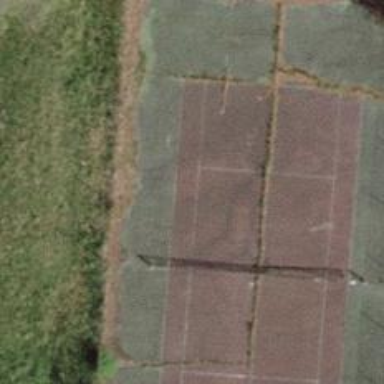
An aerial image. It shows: Tennis court on the leisure land pitch.